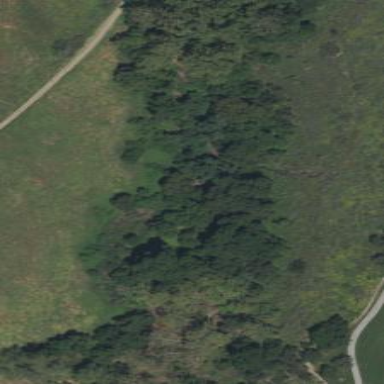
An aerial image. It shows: Beautiful woodland covered with trees.